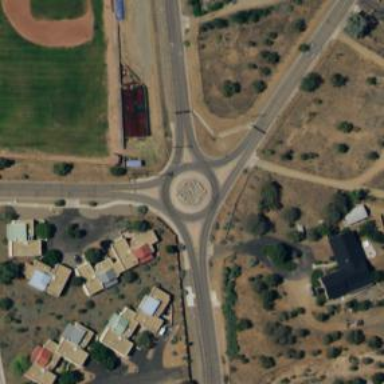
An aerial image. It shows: Roundabout at tertiary road junction.